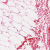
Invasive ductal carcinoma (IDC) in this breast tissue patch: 0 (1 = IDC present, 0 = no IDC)